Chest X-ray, PA view. Patient: 47 years old, sex F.
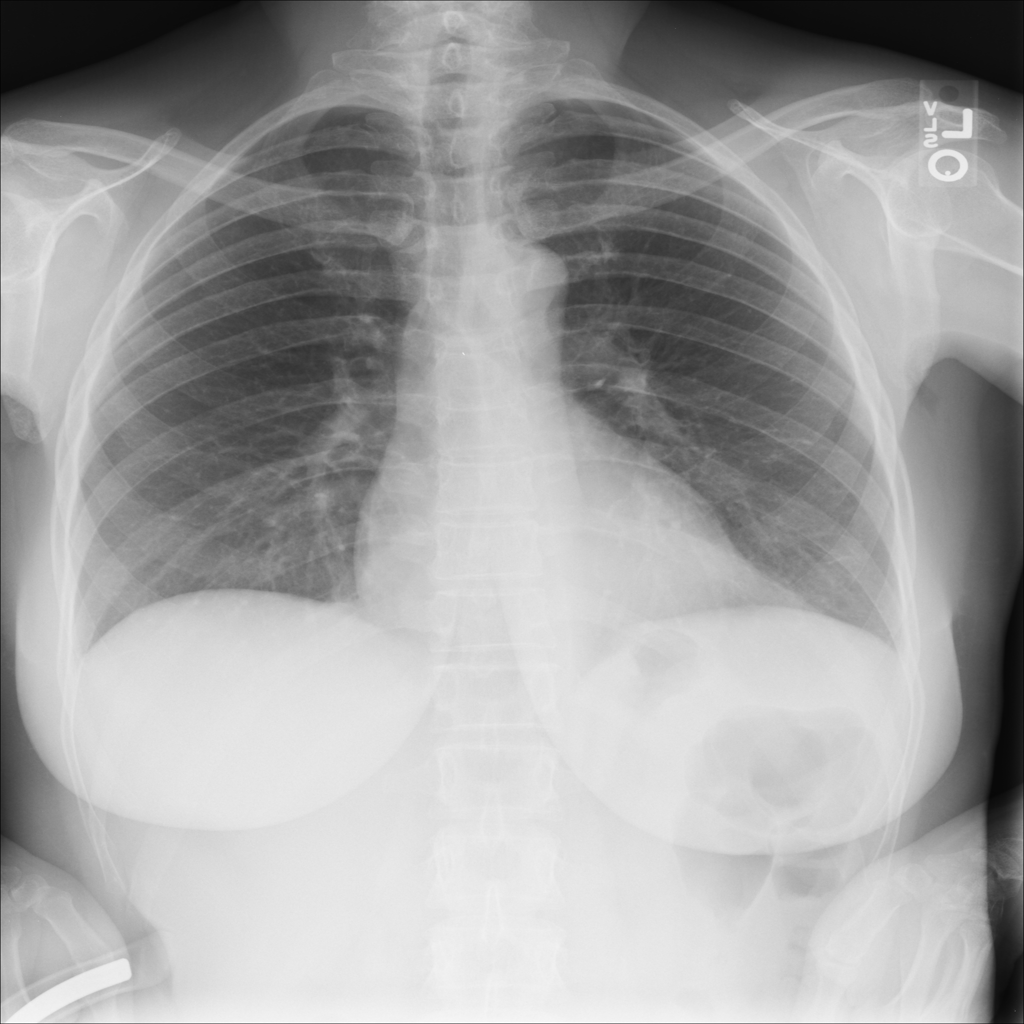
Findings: No Finding